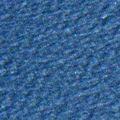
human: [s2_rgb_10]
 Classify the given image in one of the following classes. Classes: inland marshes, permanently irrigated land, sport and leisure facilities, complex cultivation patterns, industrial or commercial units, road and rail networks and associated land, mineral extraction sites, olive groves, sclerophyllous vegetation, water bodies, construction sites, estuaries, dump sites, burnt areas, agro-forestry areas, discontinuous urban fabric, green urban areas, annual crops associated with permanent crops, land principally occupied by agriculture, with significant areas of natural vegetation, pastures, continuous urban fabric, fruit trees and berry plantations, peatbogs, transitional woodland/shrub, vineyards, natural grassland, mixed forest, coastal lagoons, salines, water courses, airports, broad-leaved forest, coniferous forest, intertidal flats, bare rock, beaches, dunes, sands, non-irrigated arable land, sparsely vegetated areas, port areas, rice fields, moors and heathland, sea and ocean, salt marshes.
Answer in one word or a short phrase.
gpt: sea and ocean